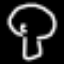
Label: mushroom